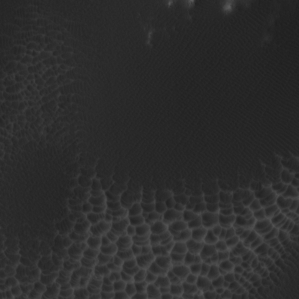
Label: non_frost